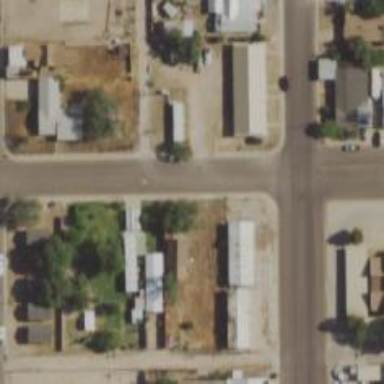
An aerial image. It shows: Alley classified as service road.